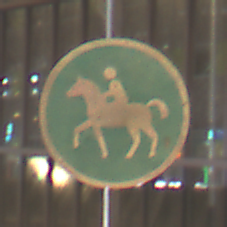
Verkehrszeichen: Reitweg
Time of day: NotSpecified
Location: Indoor (Urban)
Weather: NotSpecified
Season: NotSpecified
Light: Artificial